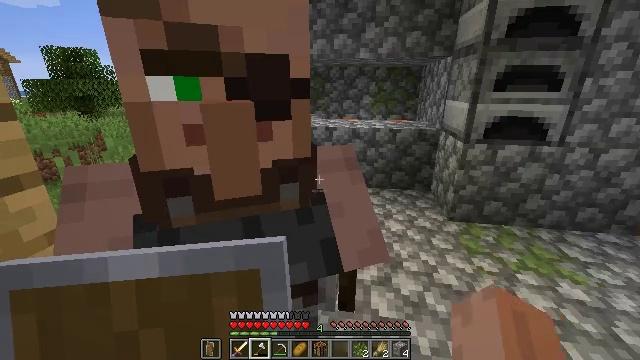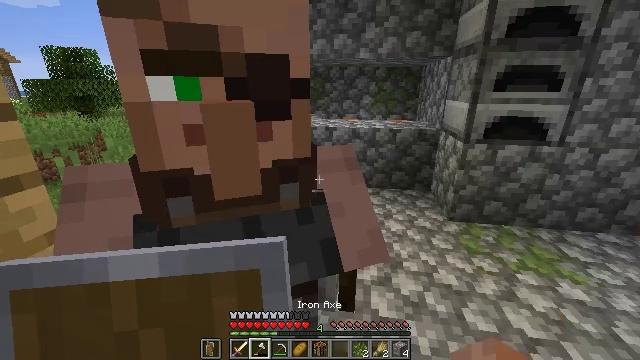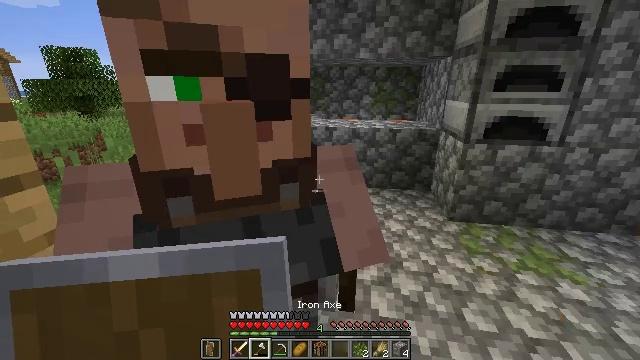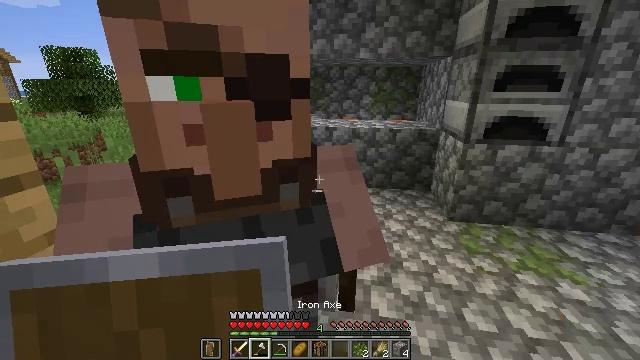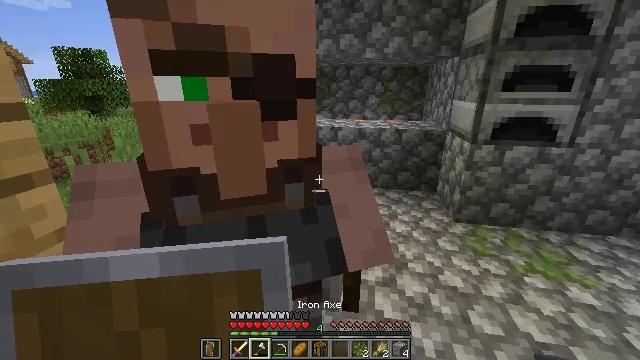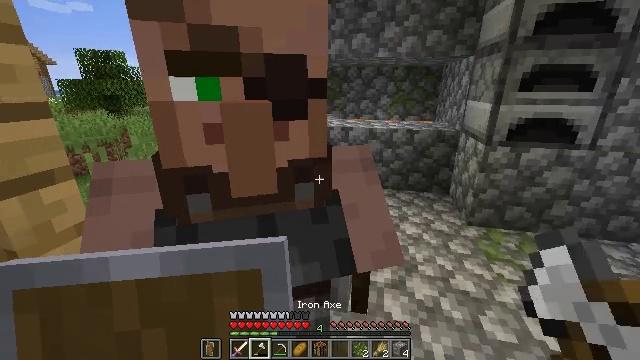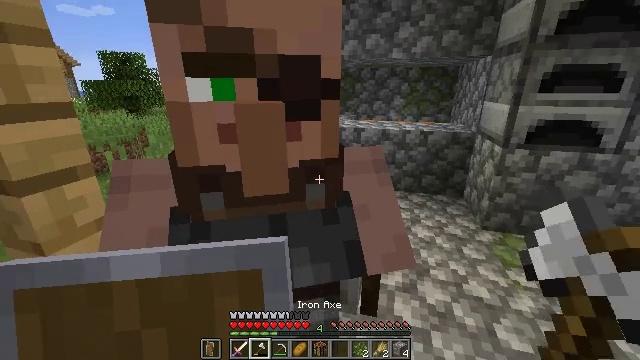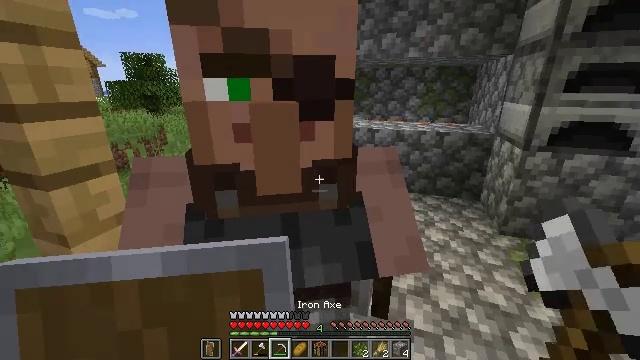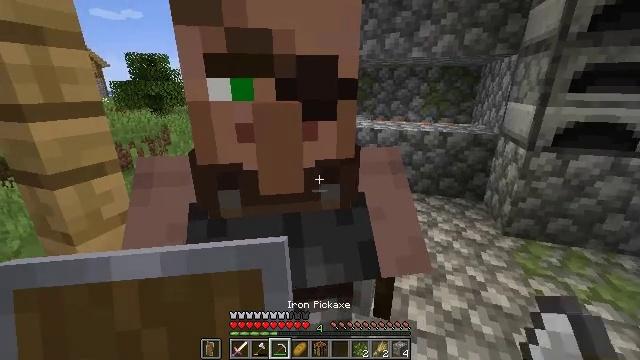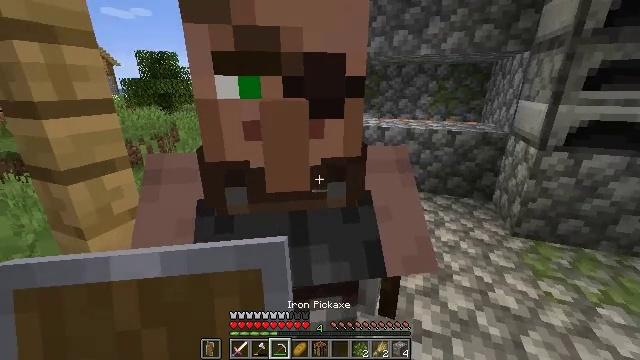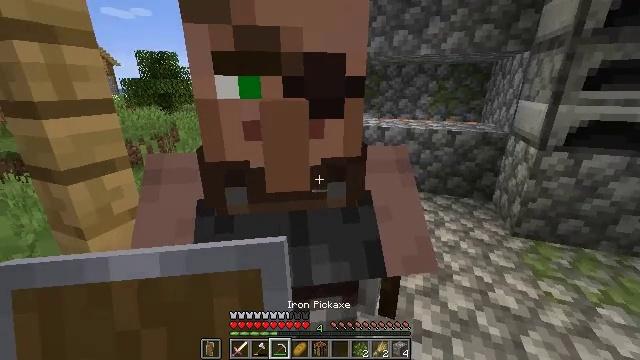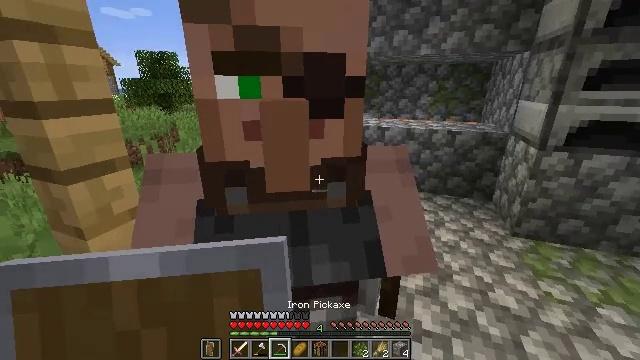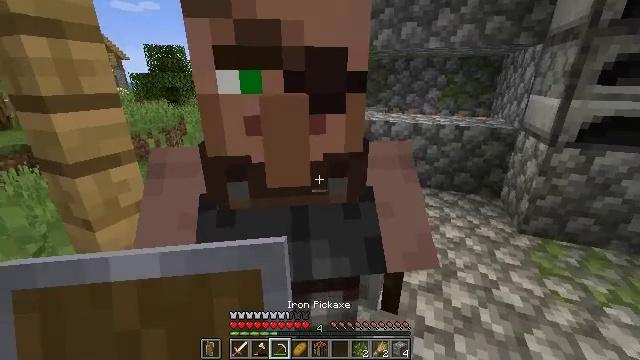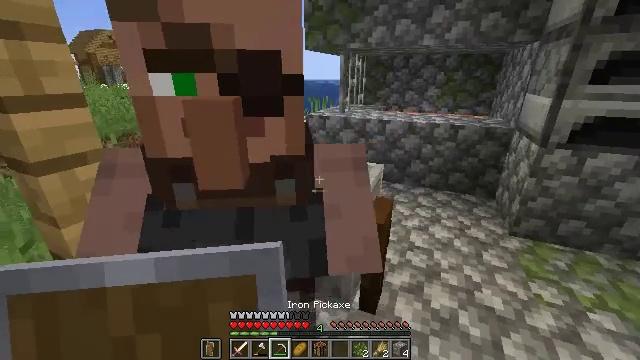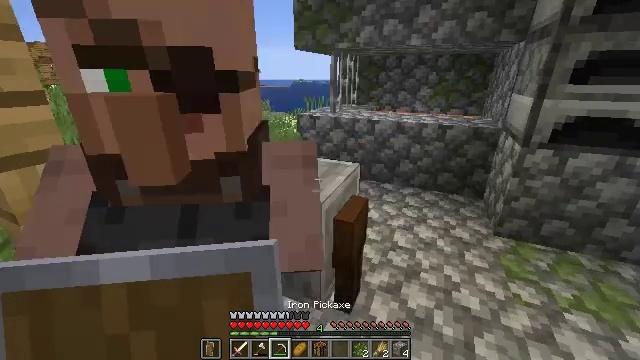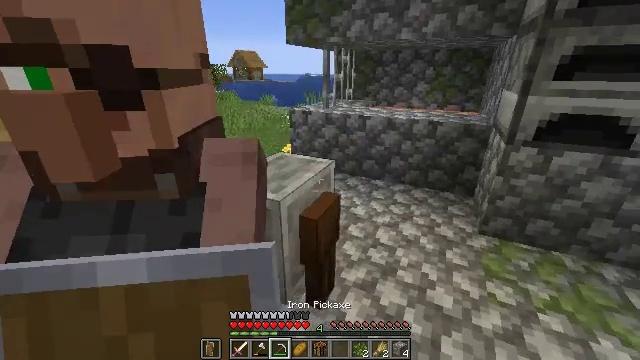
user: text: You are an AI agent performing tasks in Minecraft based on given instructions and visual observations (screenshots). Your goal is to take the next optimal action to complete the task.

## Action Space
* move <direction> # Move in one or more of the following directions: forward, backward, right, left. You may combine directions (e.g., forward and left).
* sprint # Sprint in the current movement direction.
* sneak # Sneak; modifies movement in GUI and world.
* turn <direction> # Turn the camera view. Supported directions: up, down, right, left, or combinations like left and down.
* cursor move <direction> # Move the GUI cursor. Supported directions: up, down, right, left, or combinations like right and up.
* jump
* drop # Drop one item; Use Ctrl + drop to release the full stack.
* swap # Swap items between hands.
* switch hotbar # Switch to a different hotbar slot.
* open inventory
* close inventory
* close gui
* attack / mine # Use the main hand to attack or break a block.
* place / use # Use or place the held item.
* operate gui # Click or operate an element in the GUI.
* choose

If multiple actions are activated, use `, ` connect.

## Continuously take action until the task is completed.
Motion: motion action
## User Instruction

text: Mine the grindstone block.
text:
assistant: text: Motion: switch to hotbar 2
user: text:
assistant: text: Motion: switch to hotbar 2
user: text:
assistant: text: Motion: no_op
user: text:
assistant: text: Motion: turn left
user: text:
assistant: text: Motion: turn left
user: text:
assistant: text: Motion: turn left
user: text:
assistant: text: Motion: turn left, switch to hotbar 3
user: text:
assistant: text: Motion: switch to hotbar 3
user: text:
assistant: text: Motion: turn left, switch to hotbar 3
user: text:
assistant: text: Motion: no_op
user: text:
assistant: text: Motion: no_op
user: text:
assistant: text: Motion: move right, turn left and down
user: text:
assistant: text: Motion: move right, turn left
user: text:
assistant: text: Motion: move right
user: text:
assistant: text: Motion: move right, turn left
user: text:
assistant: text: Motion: move right, turn left and down
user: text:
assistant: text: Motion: move right, turn left and down
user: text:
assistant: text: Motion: move right, turn left and down, attack / mine
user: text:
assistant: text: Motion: sneak, turn left and down, attack / mine
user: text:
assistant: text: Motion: sneak, turn left, attack / mine
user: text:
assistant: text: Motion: sneak, turn left, attack / mine
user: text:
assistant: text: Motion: sneak, attack / mine
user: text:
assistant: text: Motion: sneak, turn left, attack / mine
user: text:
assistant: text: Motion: sneak, turn up, attack / mine
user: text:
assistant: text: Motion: sneak, attack / mine
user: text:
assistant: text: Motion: sneak, attack / mine
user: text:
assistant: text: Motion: sneak, attack / mine
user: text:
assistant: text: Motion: sneak, attack / mine
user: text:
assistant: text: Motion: sneak, attack / mine
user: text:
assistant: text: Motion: move forward, sneak, attack / mine